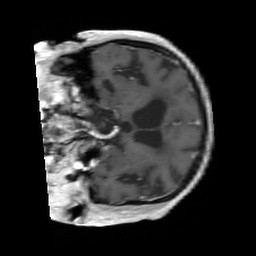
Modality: T1w
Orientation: coronal
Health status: ill
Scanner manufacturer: siemens
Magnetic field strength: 3 T
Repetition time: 0.343 s
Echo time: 0.0026 s